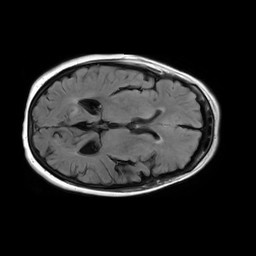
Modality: FLAIR
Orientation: axial
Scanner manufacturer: philips
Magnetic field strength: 1.5 T
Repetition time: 10 s
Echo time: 0.11 s